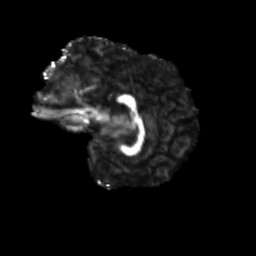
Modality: FA
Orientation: sagittal
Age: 10
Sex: female
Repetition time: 9.5 s
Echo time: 0.089 s